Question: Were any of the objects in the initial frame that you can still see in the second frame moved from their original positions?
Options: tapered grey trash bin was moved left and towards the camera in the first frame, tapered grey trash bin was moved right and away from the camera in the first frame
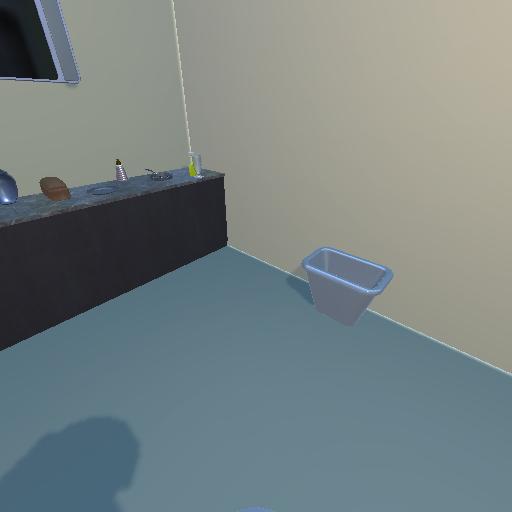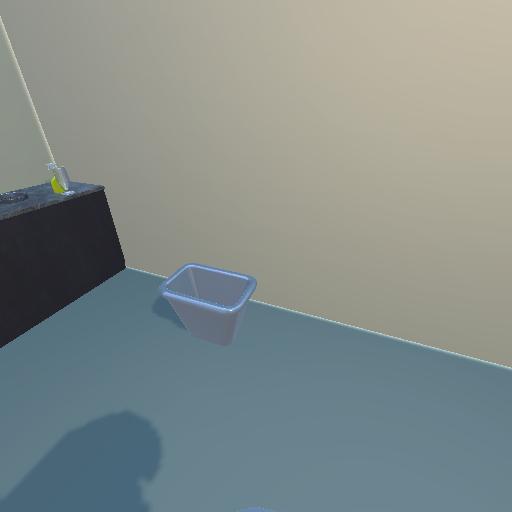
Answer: tapered grey trash bin was moved left and towards the camera in the first frame